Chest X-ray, PA view. Patient: 52 years old, sex M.
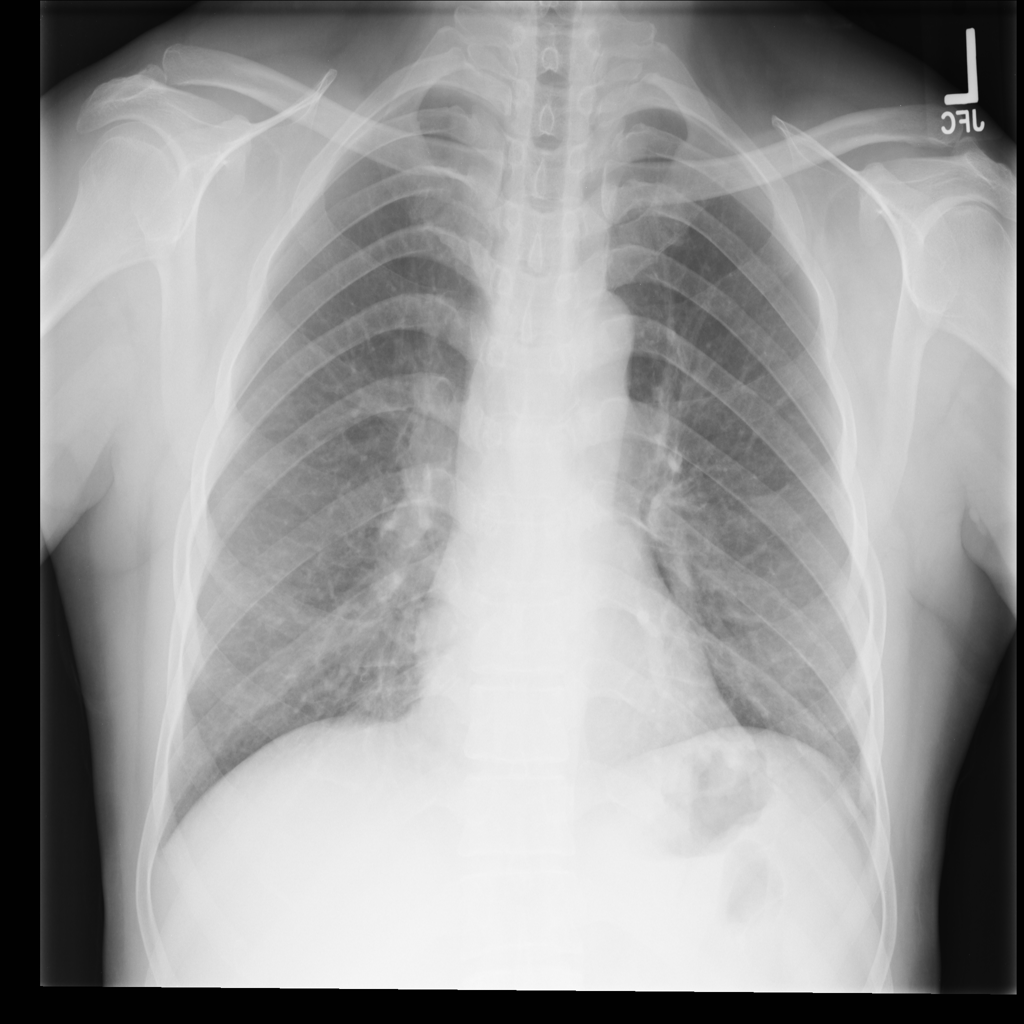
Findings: No Finding